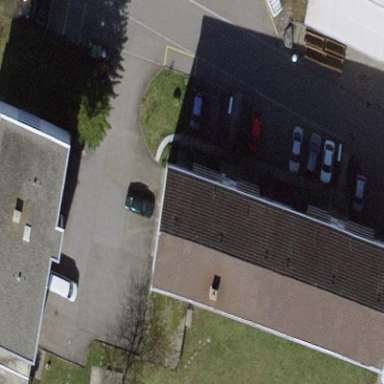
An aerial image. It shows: Terrace building.